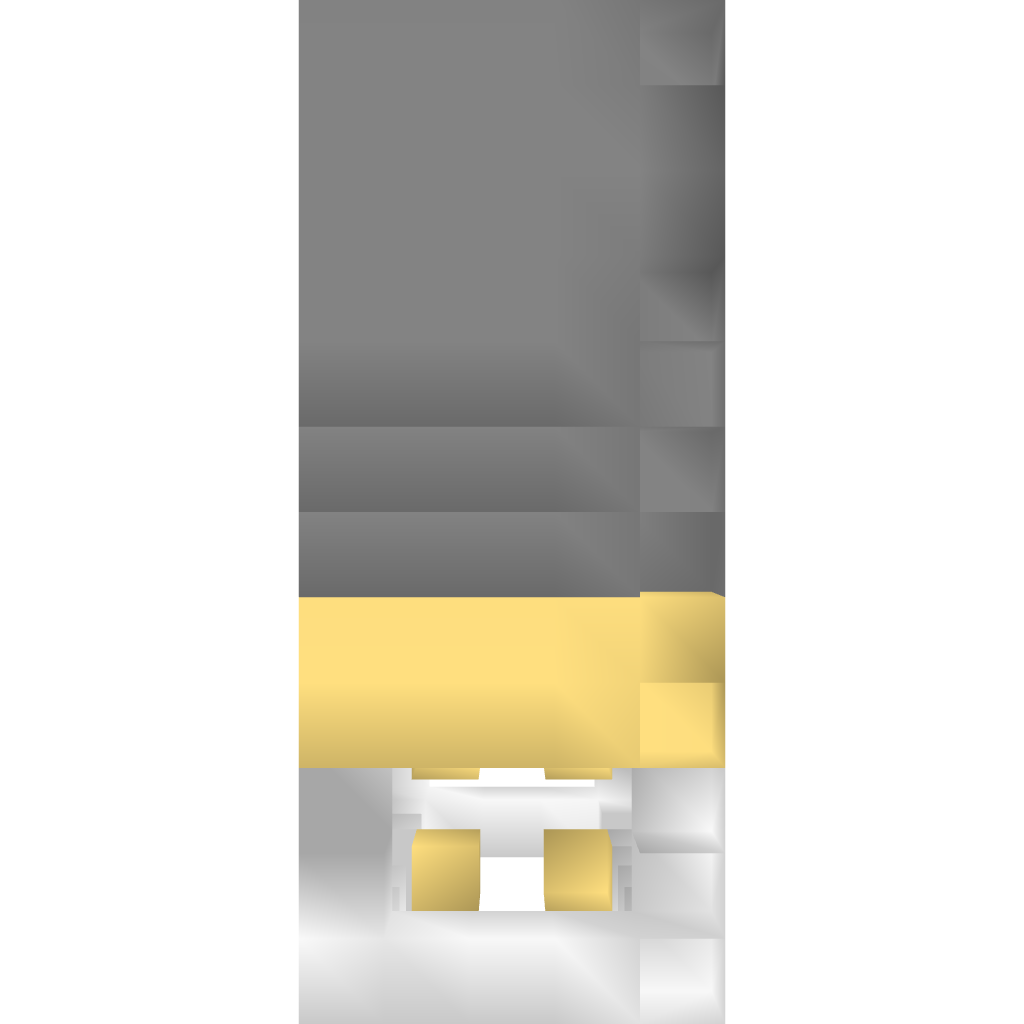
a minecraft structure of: Compact cobble generator bad low quality